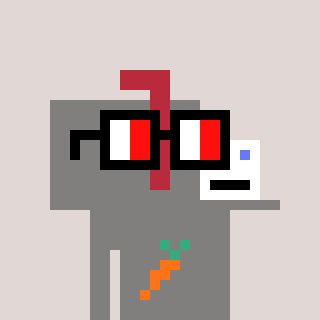
a pixel art character with square glasses with black frames and red eyes, a mailbox-shaped head and a bluegrey-colored body on a warm background